Question: I have a program that will generate a very large dictionary-style list that would look something like this:
'''
{"a":"b",
"b":"c",
"C":"d",
"d":"b",
"d":"e"}
'''
I would like to create a program using something like pygame to generate a flowchart that connects all of the first terms to the last terms using arrows. This would ignore repeated connections and generate loops of items if they doubled back on themselves.
If the above list was processed, it would look like this (excuse the hand drawing):

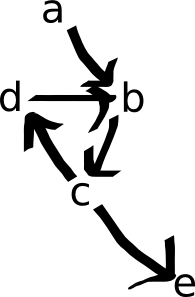
Answer: Using <URL>:
'''
from graph_tool.all import *
g = Graph()
vals = [("a","b"), ("b","c"), ("c","d"), ("d","b"), ("c","e")]
vertexes_names = g.new_vertex_property("string")
vertexes = {}
for start, stop in vals:
if start not in vertexes:
vertexes[start] = g.add_vertex()
vertexes_names[vertexes[start]] = start
if stop not in vertexes:
vertexes[stop] = g.add_vertex()
vertexes_names[vertexes[stop]] = stop
g.add_edge(vertexes[start], vertexes[stop])
graph_tool.stats.remove_parallel_edges(g)
graph_draw(g, vertex_text=vertexes_names, vertex_font_size=18, output="output.png")
'''